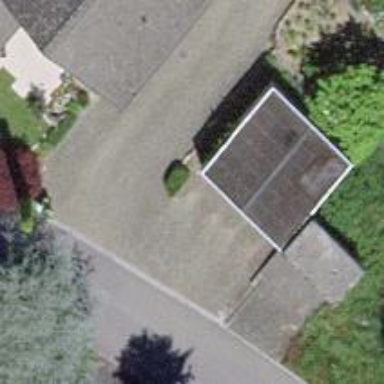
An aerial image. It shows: Garage.